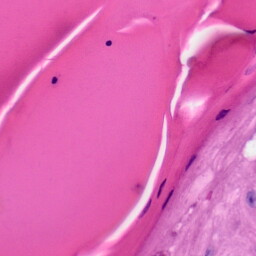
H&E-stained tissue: Skin